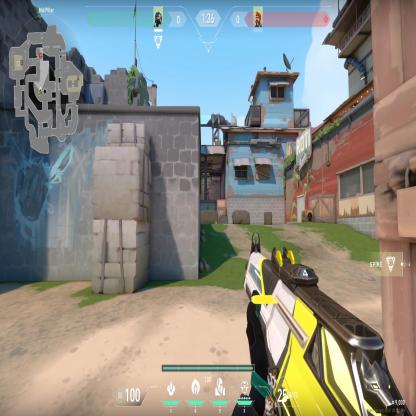
Label: enemy